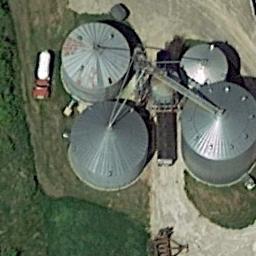
Label: storage tanks